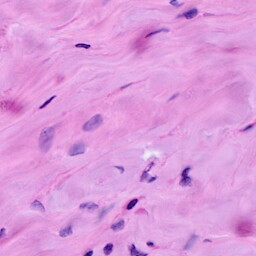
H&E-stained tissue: Breast